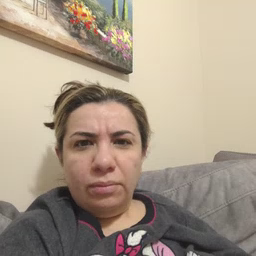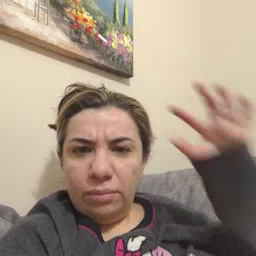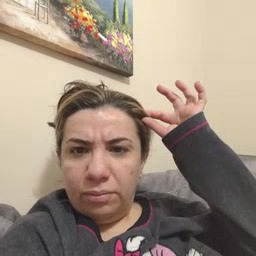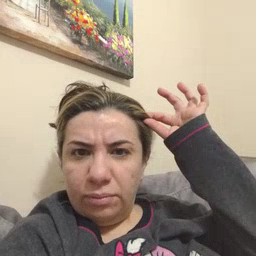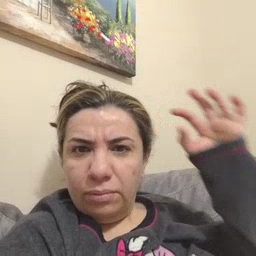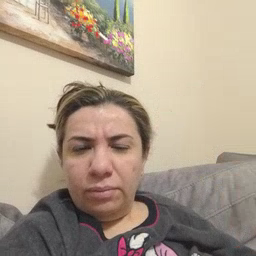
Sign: hair